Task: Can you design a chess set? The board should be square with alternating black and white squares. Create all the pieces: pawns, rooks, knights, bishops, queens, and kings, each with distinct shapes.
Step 3682:
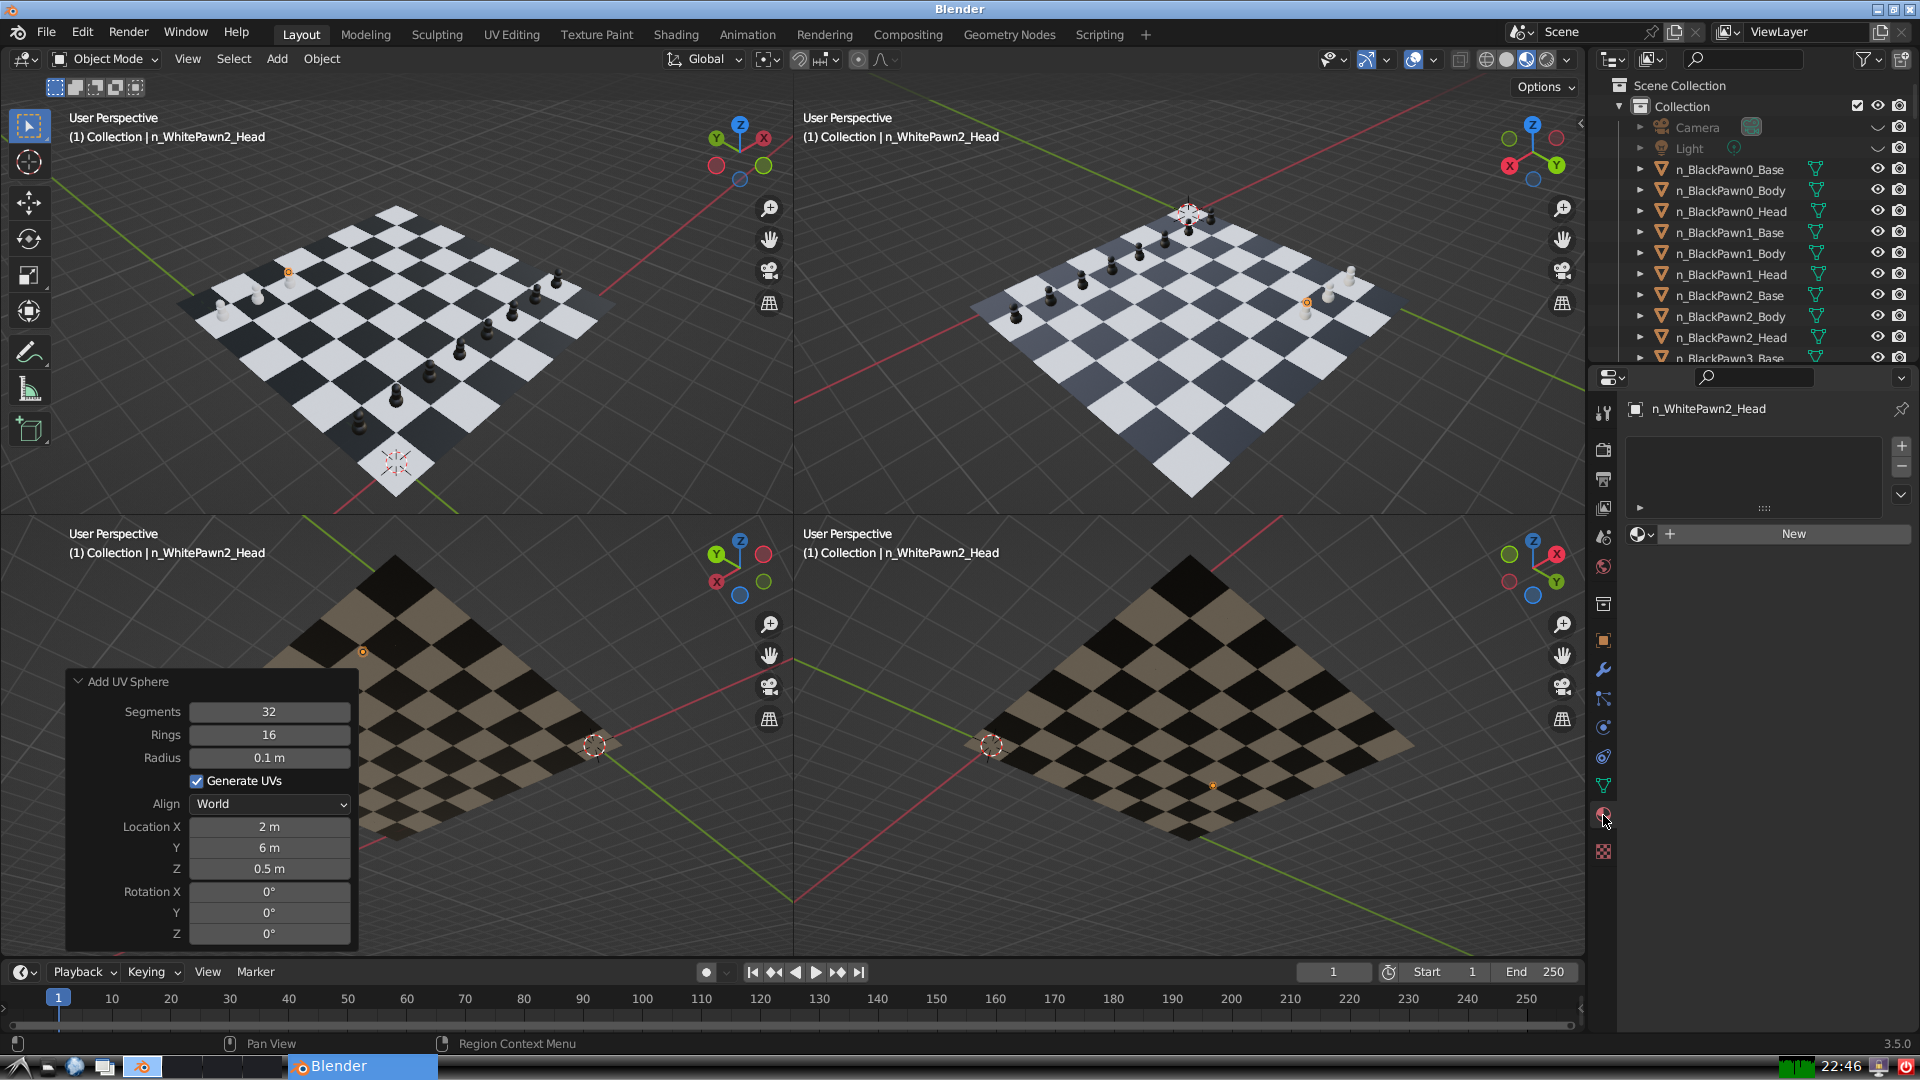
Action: {"mouse_move": [1636, 534]}